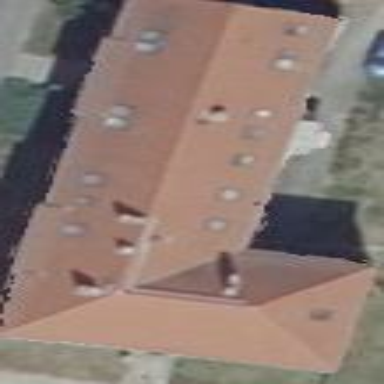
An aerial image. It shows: Residential building with hipped roof.